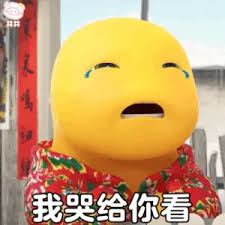
Label: nailong